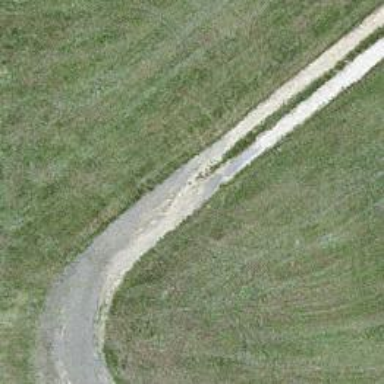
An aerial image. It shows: Gravel track with grade2 quality.